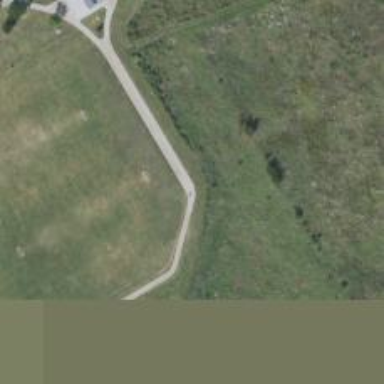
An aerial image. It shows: Path.